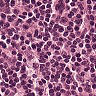
Metastatic tissue present: no